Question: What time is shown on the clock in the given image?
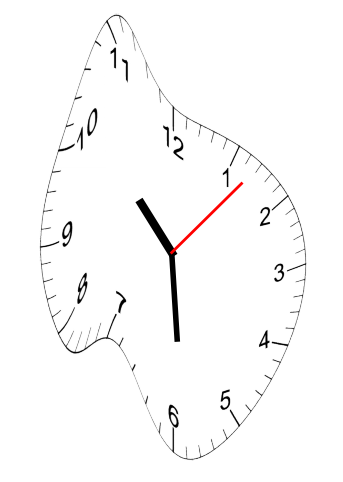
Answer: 10:29:07